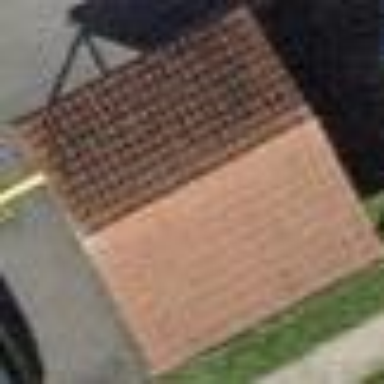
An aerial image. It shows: Carport structure.